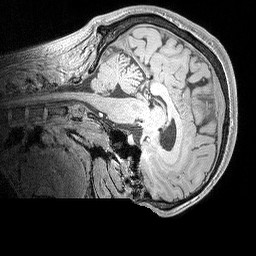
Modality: MP2RAGE
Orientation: sagittal
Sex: male
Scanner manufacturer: siemens
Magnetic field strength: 3 T
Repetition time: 5 s
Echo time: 0.00292 s